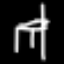
Label: chair